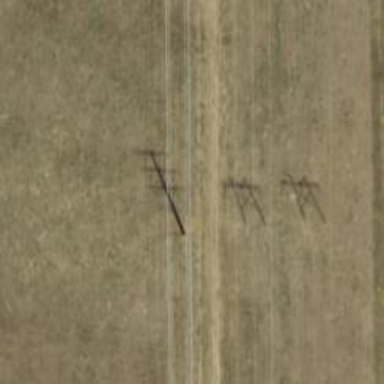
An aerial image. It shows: H-frame designed tower for power lines.